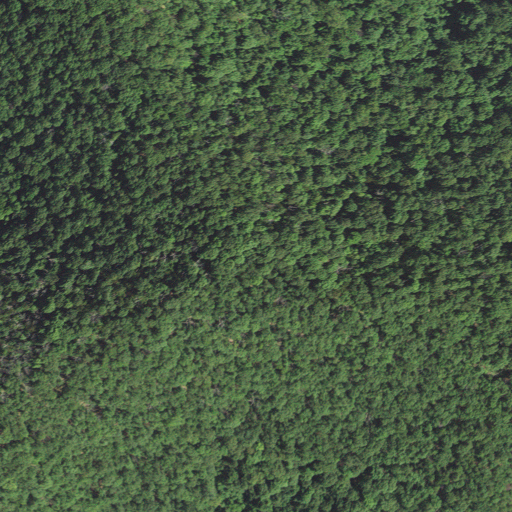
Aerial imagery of mountain in West Virginia named Stump Knob containing deciduous forest, mixed forest, and evergreen forest